Question: in the attached picture you can see two dataframes. I want to transform the first dataframe to the second one. I feel like there is probably an easy solution, I just don't know it.

Note that this example is created in Excel, the "real work" will be done in R.
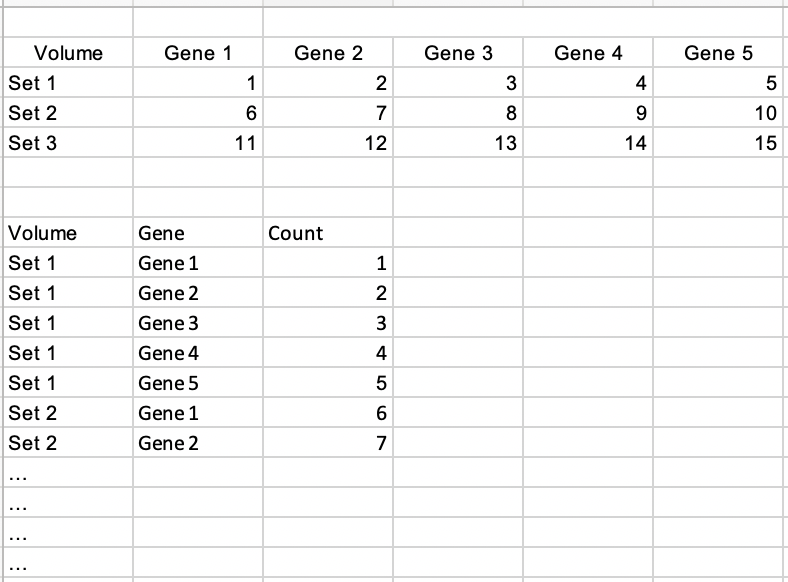
Answer: You need 'pivot_longer'.
'''
library(tidyr)
df %>%
pivot_longer(cols=starts_with("Gene"), names_to="Gene", values_to="Count")
'''